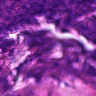
Metastatic tissue present: no